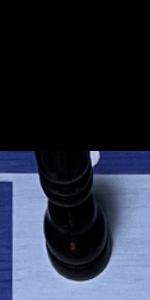
Label: Bishop_Black